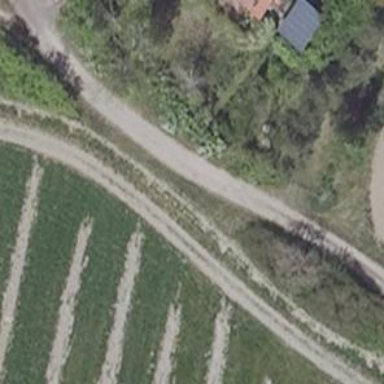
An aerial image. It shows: Residential road with gravel surface of grade 2 track.